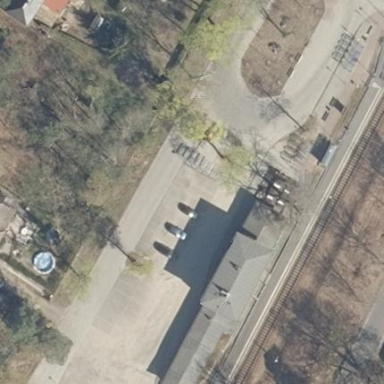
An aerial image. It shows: Train station building with pyramidal roof shape.